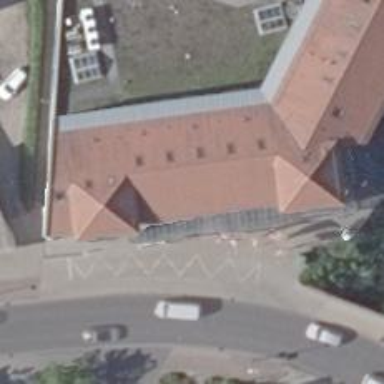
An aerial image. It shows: Supermarket.